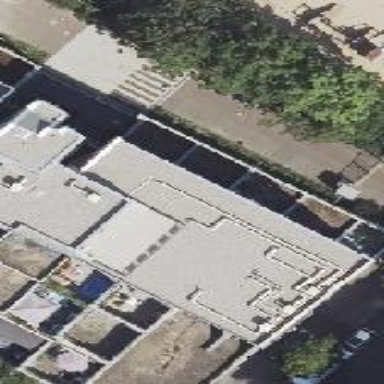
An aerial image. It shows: Part of building.